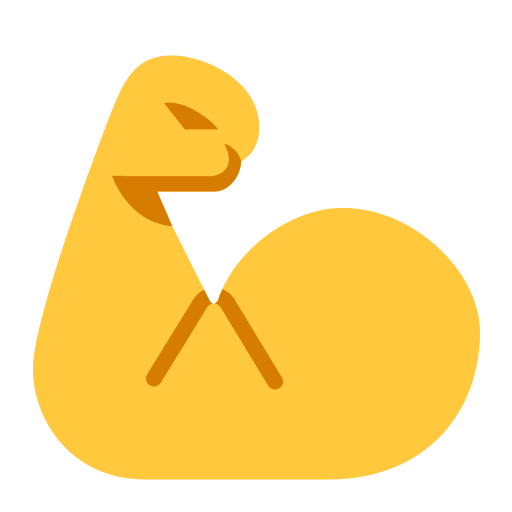
flexed biceps flat default